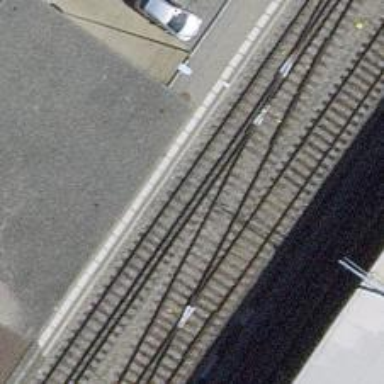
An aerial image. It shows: Train stop for public transportation.